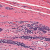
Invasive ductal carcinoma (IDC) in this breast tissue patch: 1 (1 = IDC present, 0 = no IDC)